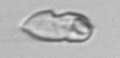
Label: Katodinium_or_Torodinium